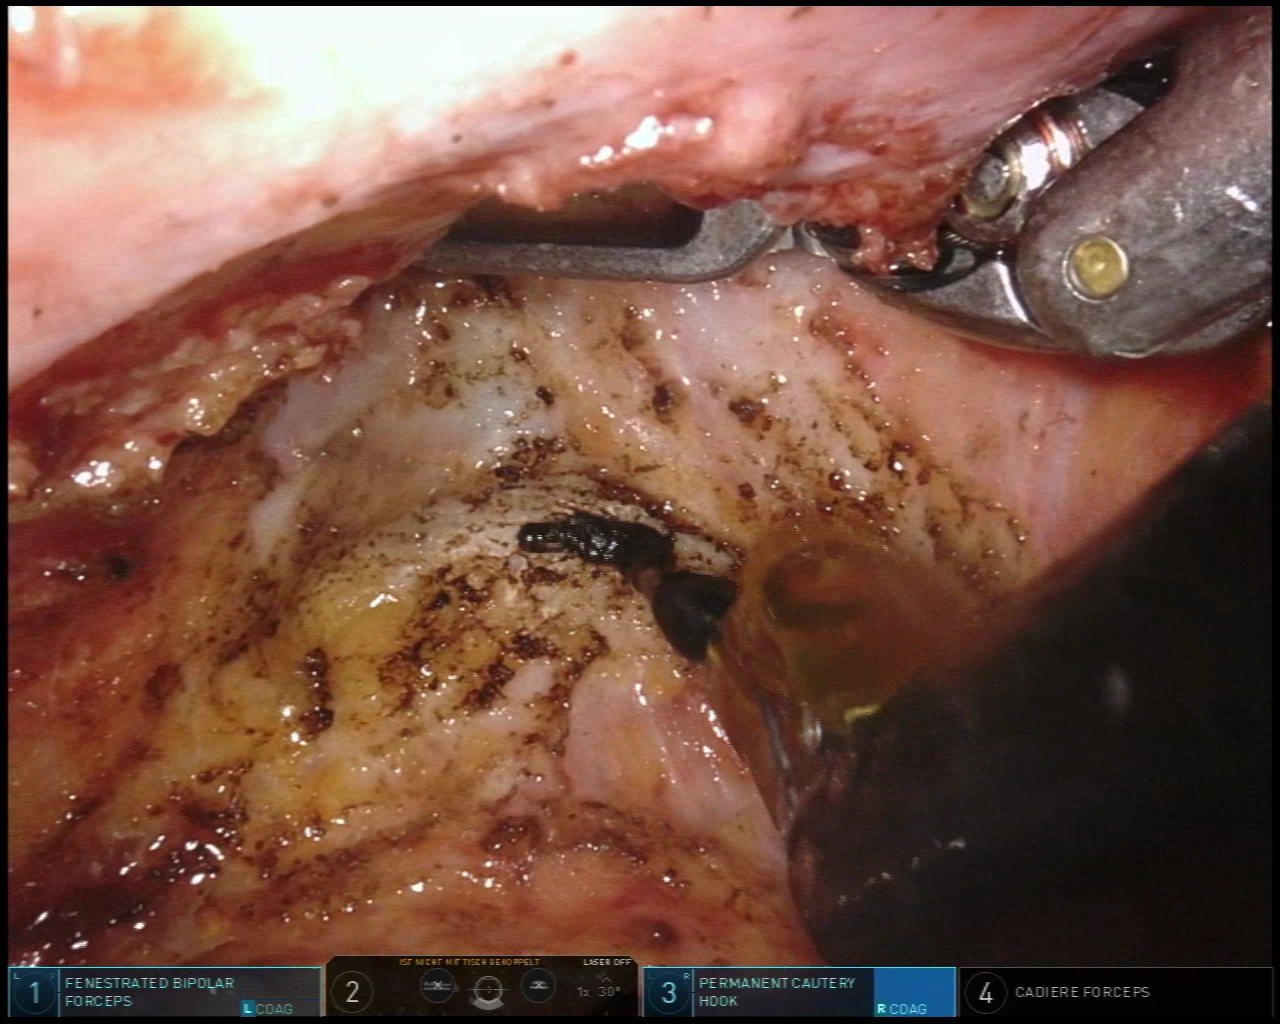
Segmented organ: vesicular_glands
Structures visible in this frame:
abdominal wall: no
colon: no
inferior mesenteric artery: no
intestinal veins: no
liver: no
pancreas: no
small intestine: no
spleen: no
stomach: no
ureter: no
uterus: no
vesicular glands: yes